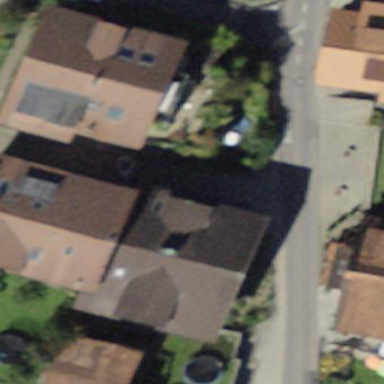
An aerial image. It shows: Residential building.